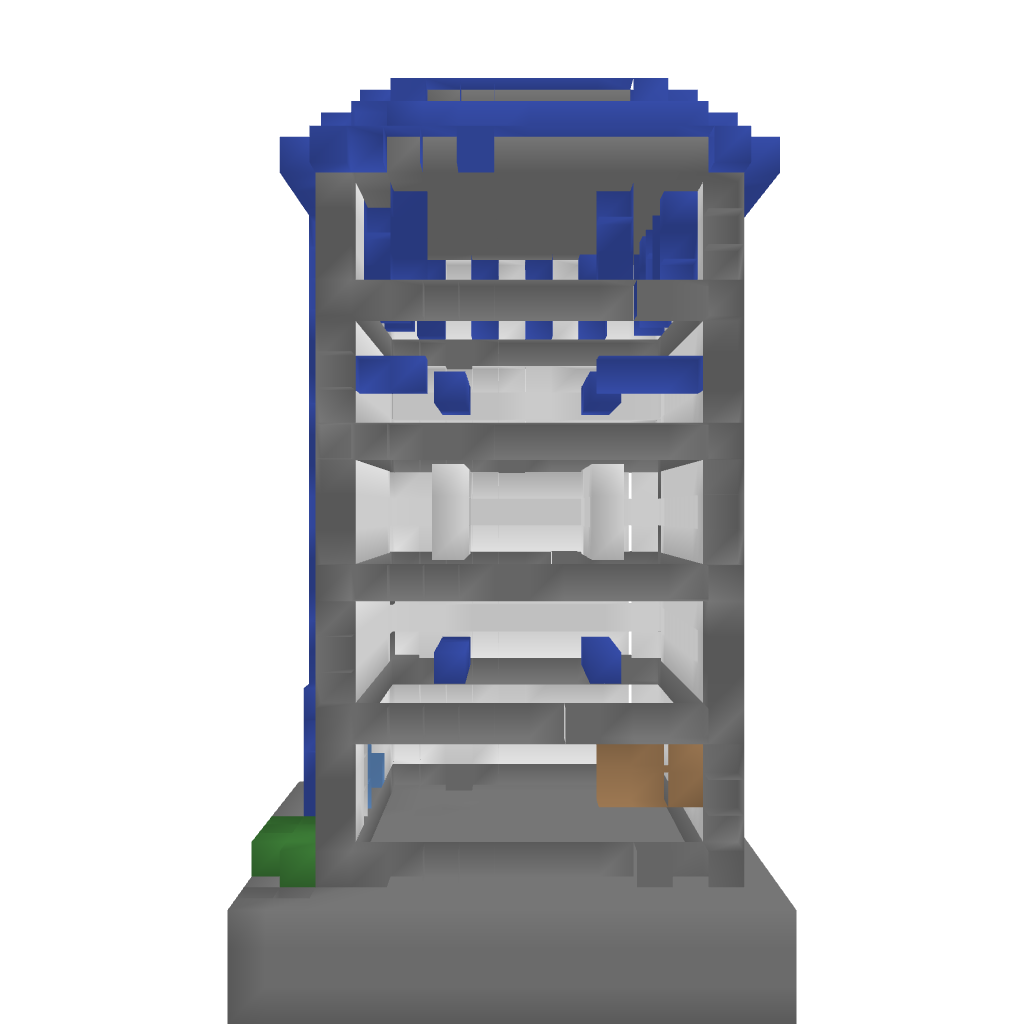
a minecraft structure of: Obi's Pokemart bad low quality